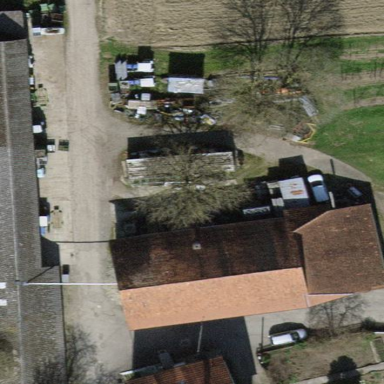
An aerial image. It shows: Farmyard area.